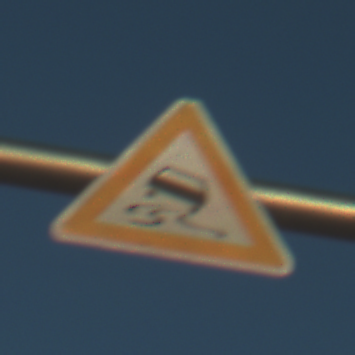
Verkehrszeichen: SchleuderOderRutschgefahr
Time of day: SunriseSunset
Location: Outdoor (Beach)
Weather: Clear
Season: NotSpecified
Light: Natural